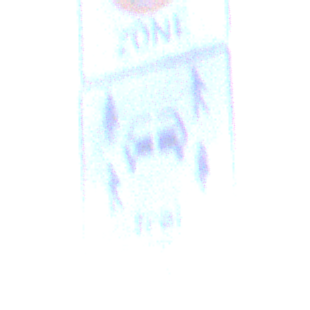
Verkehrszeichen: CarsharingfahrzeugeFrei
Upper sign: BeginnEingeschraenktesHalteverbotZone
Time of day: SunriseSunset
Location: Outdoor (Nature)
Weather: Clear
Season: NotSpecified
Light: Natural